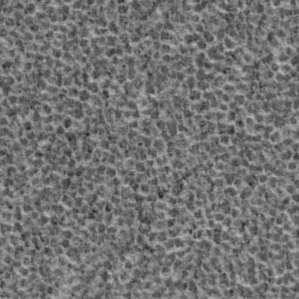
Label: frost